Interaction volume radius: 5 \u00c5
Interaction volume height: 35 \u00c5
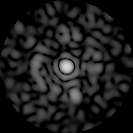
Disorder parameter: 0.8451